Frequency: 95000
Velocity: 0,2945
Power: 18
Pulse duration: 0,0000001
Pass count: 1
Magnification: 10
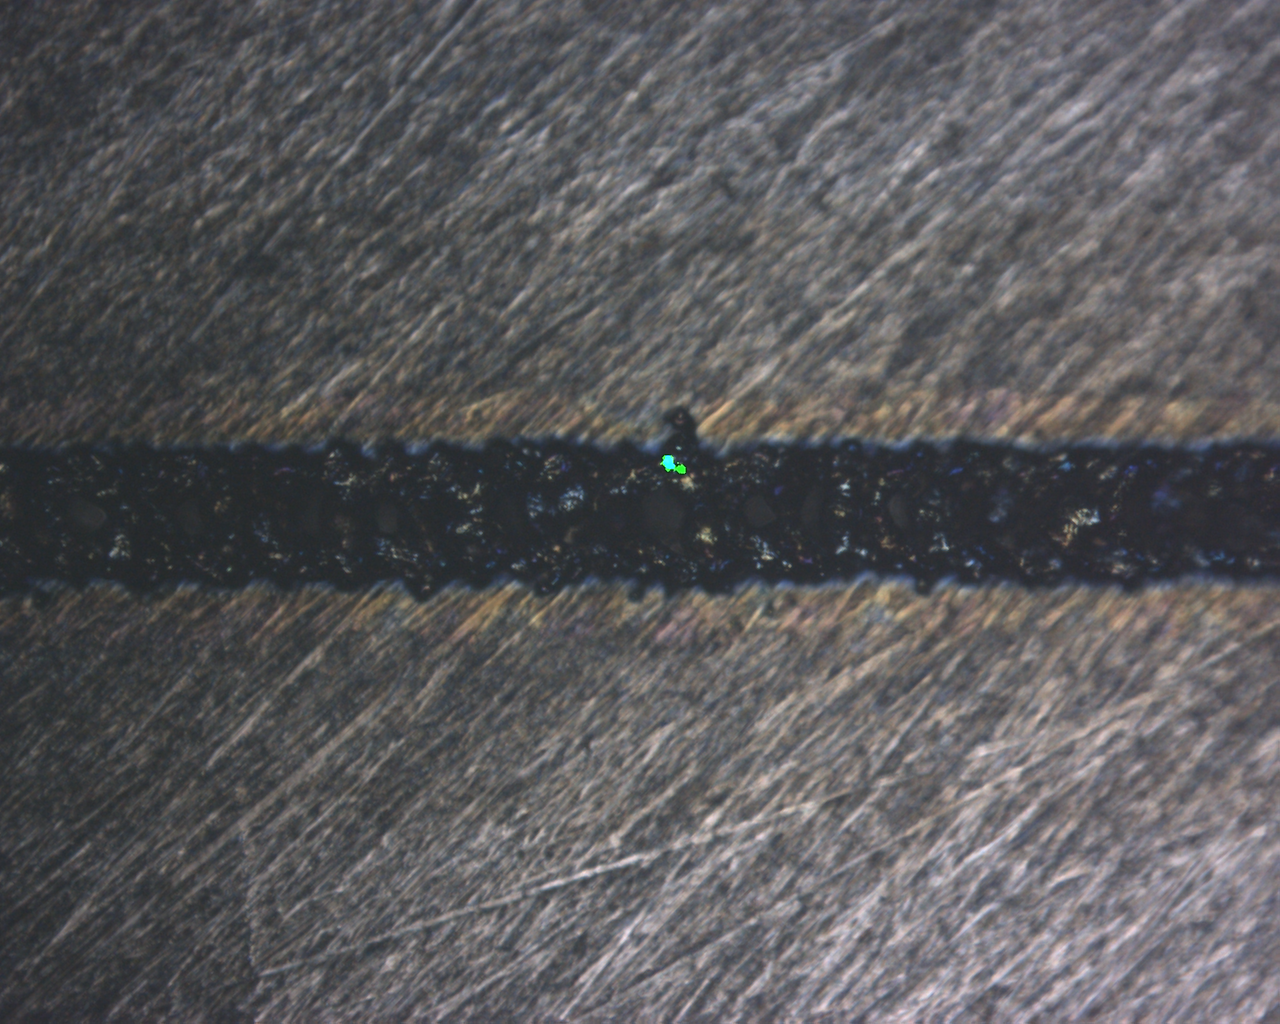
Measured width: 138.972
Other width: 50.855